Interaction volume radius: 5 \u00c5
Interaction volume height: 10 \u00c5
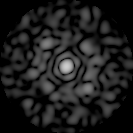
Disorder parameter: 0.8724